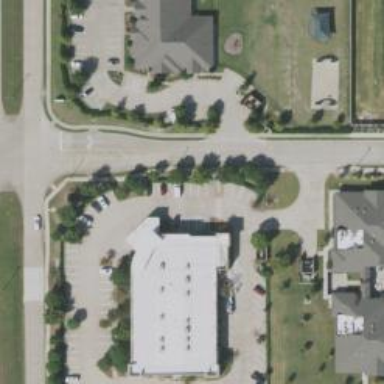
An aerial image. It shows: Clinic.